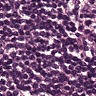
Metastatic tissue present: no